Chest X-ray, PA view. Patient: 62 years old, sex F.
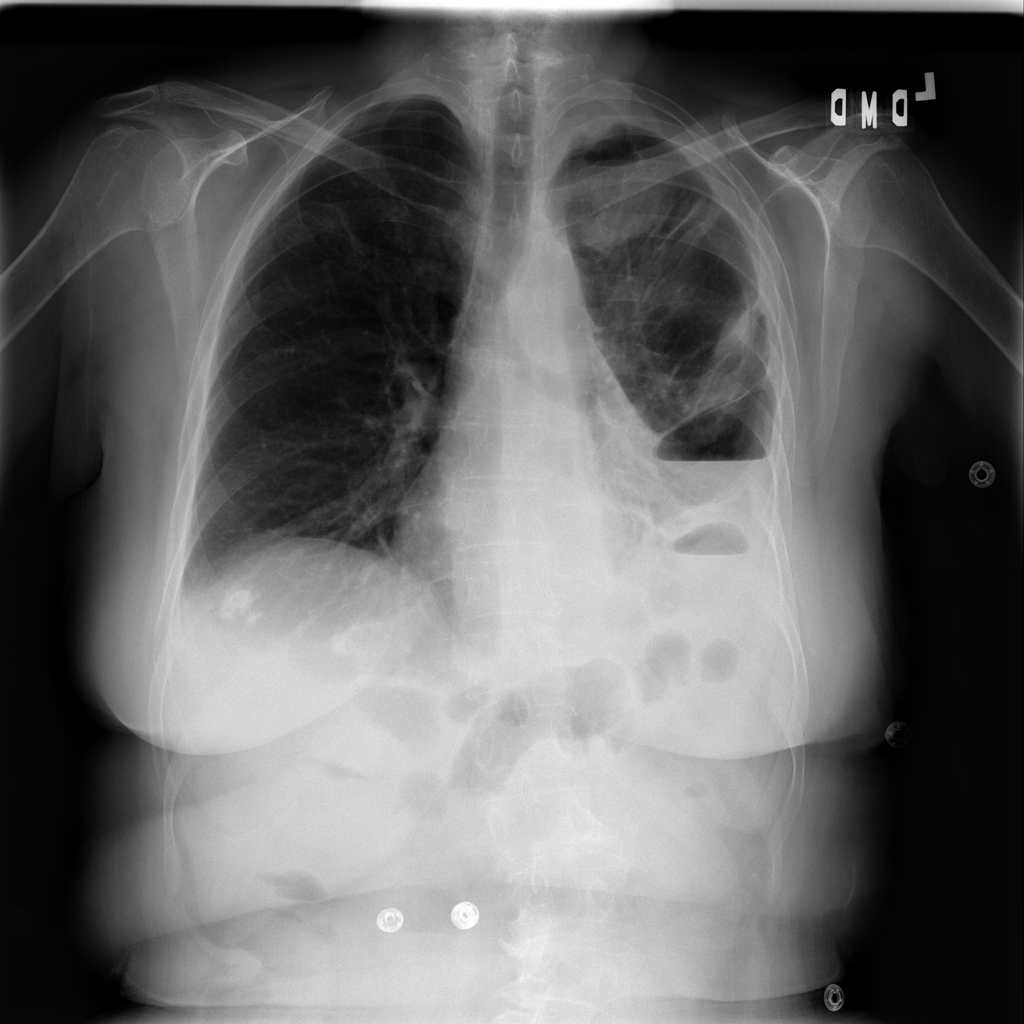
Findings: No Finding